Field crop: maize
Growth stage: 2
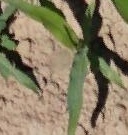
Species: maize